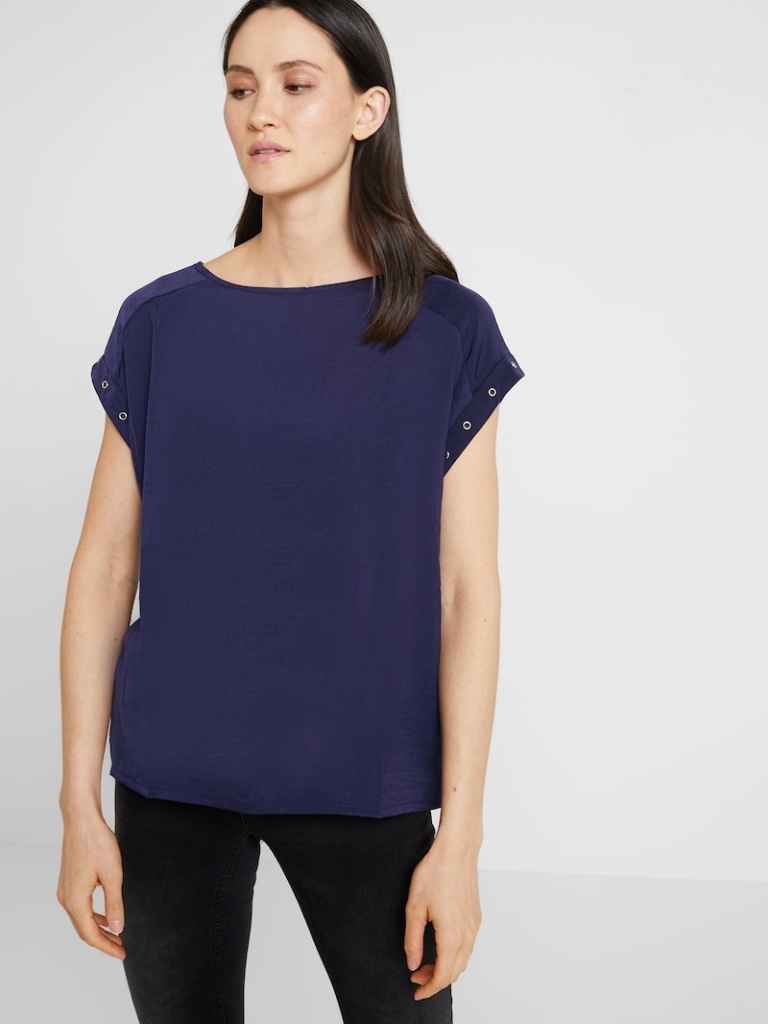
cotton relaxed short sleeve hip length Untucked crew t-shirt